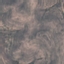
Land use / land cover: HerbaceousVegetation